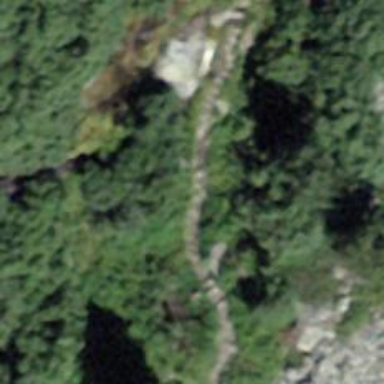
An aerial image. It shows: Path.